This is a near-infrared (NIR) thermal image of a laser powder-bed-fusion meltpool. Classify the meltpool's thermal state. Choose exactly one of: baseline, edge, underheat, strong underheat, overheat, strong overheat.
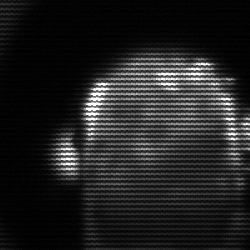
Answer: baseline